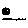
Label: moon